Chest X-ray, AP view. Patient: 24 years old, sex M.
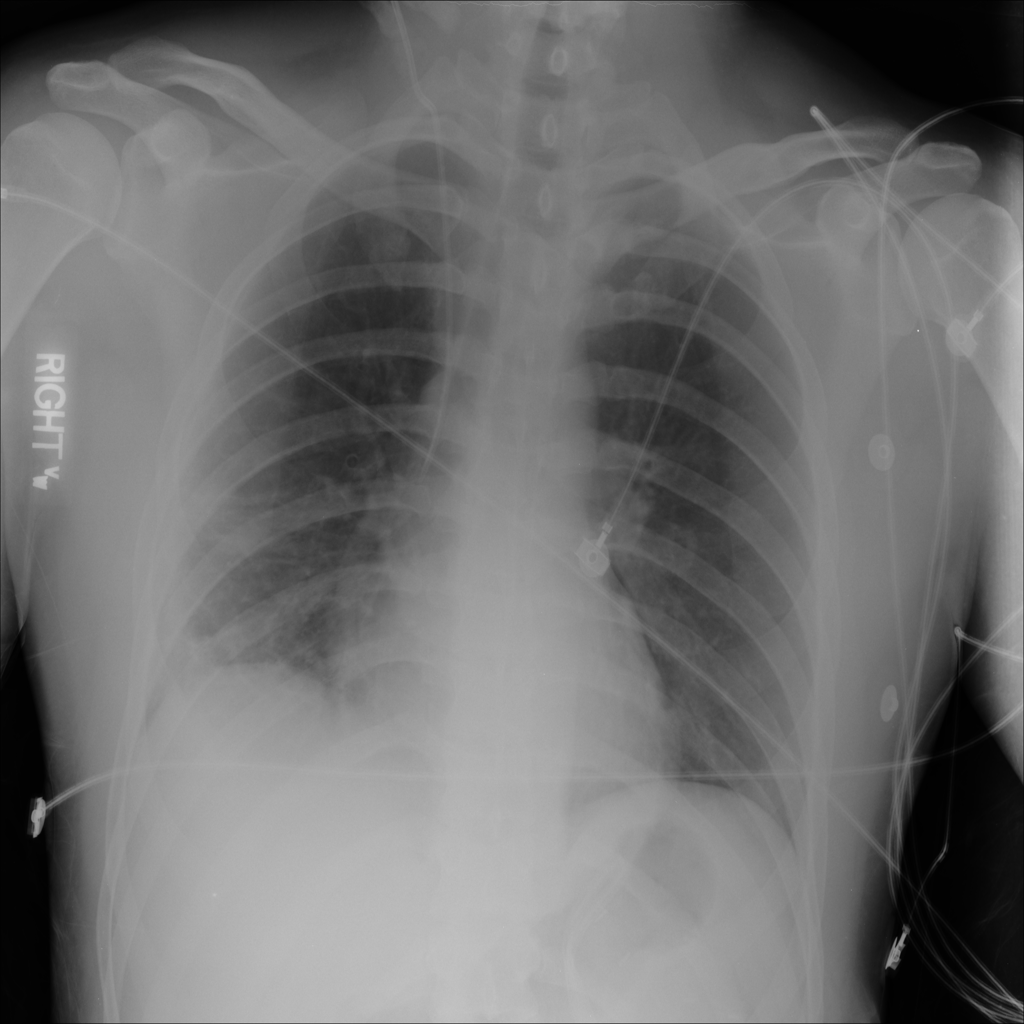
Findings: Atelectasis, Infiltration